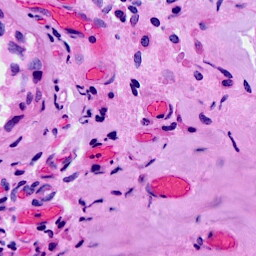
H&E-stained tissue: Breast